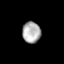
Tissue: skin
Cell type: Epithelial cells
Senescence score: 0.2274
Nuclear area (px): 378
Mean DAPI intensity: 176.116